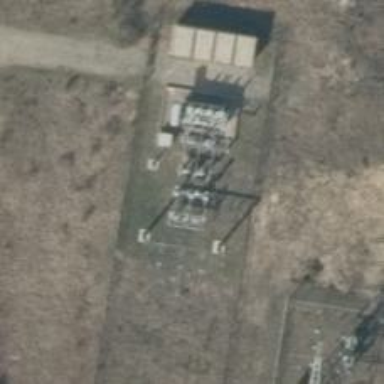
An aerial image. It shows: Outdoor switch with three cables connected.